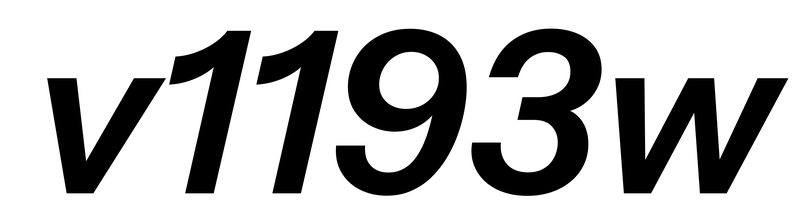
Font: InstrumentSans-Italic_SemiBold_Italic